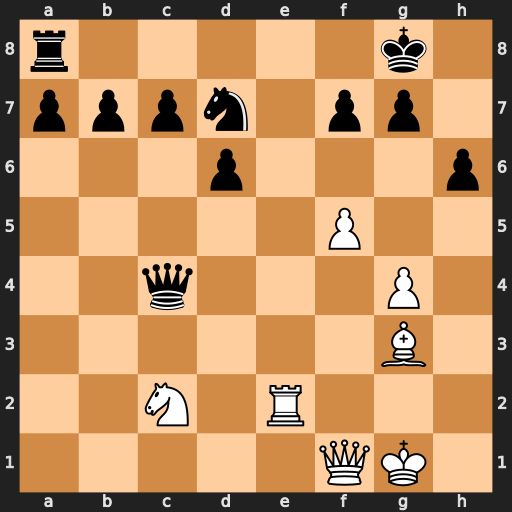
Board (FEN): r5k1/pppn1pp1/3p3p/5P2/2q3P1/6B1/2N1R3/5QK1
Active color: w
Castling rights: -
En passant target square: -
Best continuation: Re8+ Rxe8 Qxc4